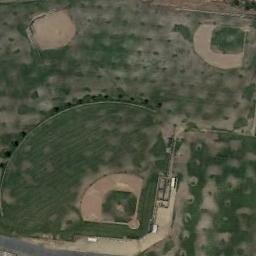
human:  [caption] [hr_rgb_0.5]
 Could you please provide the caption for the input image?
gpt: There are three baseball diamonds in the brushwood .

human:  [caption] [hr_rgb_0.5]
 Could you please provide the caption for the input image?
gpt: There are five baseball fields in this picture .

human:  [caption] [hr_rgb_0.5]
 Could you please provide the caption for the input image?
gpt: Three baseball diamonds of different sizes on the lawn .

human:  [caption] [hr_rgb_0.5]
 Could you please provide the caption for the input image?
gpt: A big baseball diamond and two small baseball diamonds are in the middle of grass .

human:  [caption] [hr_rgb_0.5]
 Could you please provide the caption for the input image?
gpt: The grass is sparse in the three baseball diamonds .